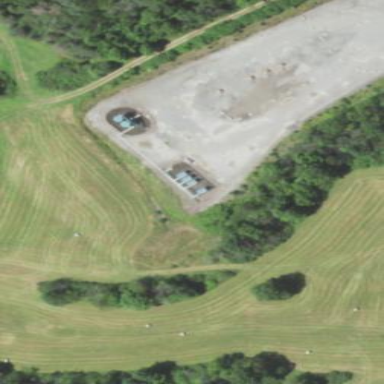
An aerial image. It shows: Industrial area used for fracking.